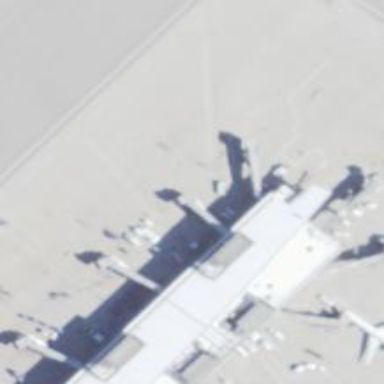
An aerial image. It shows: Airport gate.